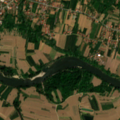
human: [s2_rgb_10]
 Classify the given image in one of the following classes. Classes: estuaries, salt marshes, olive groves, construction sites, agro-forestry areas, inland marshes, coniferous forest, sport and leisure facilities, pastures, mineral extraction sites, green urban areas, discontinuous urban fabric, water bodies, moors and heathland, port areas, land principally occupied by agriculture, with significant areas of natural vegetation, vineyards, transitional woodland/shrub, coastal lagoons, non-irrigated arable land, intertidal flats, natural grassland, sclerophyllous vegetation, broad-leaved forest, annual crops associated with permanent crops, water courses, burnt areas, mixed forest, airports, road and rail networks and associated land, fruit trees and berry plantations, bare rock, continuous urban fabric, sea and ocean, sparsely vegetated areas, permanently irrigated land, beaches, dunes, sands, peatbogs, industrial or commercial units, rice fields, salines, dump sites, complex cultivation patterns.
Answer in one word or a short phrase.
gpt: discontinuous urban fabric, non-irrigated arable land, complex cultivation patterns, land principally occupied by agriculture, with significant areas of natural vegetation, broad-leaved forest, water courses